По диаметру астероида, который имеет форму шара, проходит узкий тоннель. С поверхности астероида в тоннель бросили камень, сообщив ему скорость, равную первой космической для этого астероида.
Через какое время камень вернется назад? Известно, что минимальный период обращения космических объектов вокруг астероида равен $T_{0}$; астероид состоит из однородного вещества, а влияние гравитационного поля других небесных тел мало. Площадь эллипса $S=\pi a b$, где $a$ и $b$ — длины полуосей эллипса.
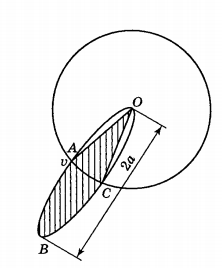
Решение: Пусть $R$, $M$ и $\rho$ — соответственно радиус, масса и плотность астероида, $v_{1}$ — первая космическая скорость, $G$ — гравитационная постоянная, $m$ — масса камня.Период обращения будет минимальным при движении по круговой орбите радиуса $R$. Можно показать, что$$T_{0}=\sqrt{3 \pi / g \rho}.$$Сила, действующая на летящий по тоннелю камень, на расстоянии $x$ от центра астероида равна $F=\frac{4}{3} \pi G \rho m x$. Движение в тоннеле — часть колебательного движения с циклической частотой$$\omega=\sqrt{(4 / 3) \pi G \rho}$$и периодом$$T=2 \pi / \omega=\sqrt{3 \pi / g \rho}.$$Оказалось, что $T=T_{0}$. Скорость камня в тоннеле меняется по закону $v=v_{0} \sin \omega t$, где $v_{0}$ — скорость камня в центре астероида. Если $F_{1}$ — сила, действующая на камень на поверхности астероида, то по закону сохранения энергии $\frac{m v_{0}^{2}}{2}=\frac{m v_{1}^{2}}{2}+\frac{F_{1} R}{2}$. Так как $F_{1}=m \frac{v_{1}^{2}}{R}$, то $v_{0}=v_{1} \sqrt{2}$. Итак, $v=v_{1} \sqrt{2} \sin \omega t$. На поверхности $v=v_{1}$, следовательно, $\sin \omega t_{01}=\frac{1}{\sqrt{2}}$. Отсюда время движения камня от поверхности астероида до центра $t_{01}=\frac{\pi}{4 \omega}=\frac{T_{0}}{8}$.Время движения камня в тоннеле $t_{1}=2 t_{01}=\frac{T_{0}}{4}$.Траекторию движения камня вне астероида можно представить как часть вырожденного (очень узкого) эллипса с большой полуосью $a$ и малой полуосью $b$, причем $b \rightarrow 0$ (см. рисунок).  Чтобы найти $a$, воспользуемся законом сохранения энергии $$ \frac{1}{2} m v_{1}^{2}-\frac{G m M}{R}=\frac{-G m M}{2 a} $$ и условием движения по окружности радиуса $R$ $$ \frac{m v_{1}^{2}}{R}=\frac{G m M}{R^{2}}. $$ Получим, что $a=R$. Следовательно, в соответствии с третьи законом Кеплера, период движения по этому эллипсу равен периоду $T_{0}$ обращения по круговой орбите радиуса $R$. При движении на участке $A B C$ радиус-вектор, проведенный из центра астероида к камню, «заметает» площадь $S$, заштрихованную на рисунке и равную сумме площадей половины эллипса и треугольника $A O C$: $$ S=\frac{\pi R b}{2}+\frac{2 b R}{2}=\frac{(\pi+2) b R}{2}. $$ По второму закону Кеплера $$ \frac{t_{2}}{T_{0}}=\frac{S}{\pi a b}. $$ Итак, время движения на участке $A B C$ равно $$ t_{2}=\frac{T_{0} S}{\pi a b}=\frac{T_{0}(\pi+2)}{2 \pi}. $$ Для возвращения в исходную точку камень должен еще раз пролететь сквозь тоннель. Таким образом, он возвратится через время $$ \tau=t_{1}+t_{2}+t_{1}=\frac{T_{0}(2 \pi+2)}{2 \pi}. $$
Ответ: $$ \tau=\frac{T_{0}(2 \pi+2)}{2 \pi}. $$
Темы:
T, Механика, Гравитация, Колебания, Всероссийские